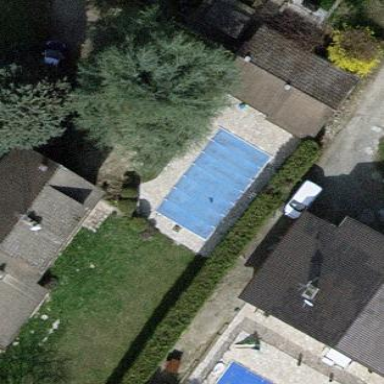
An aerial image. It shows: Swimming pool located in leisure land.